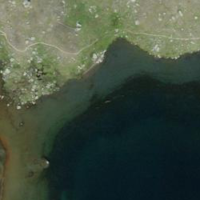
EUNIS habitat code: 48
Species observed at this site:
Jacobaea incana